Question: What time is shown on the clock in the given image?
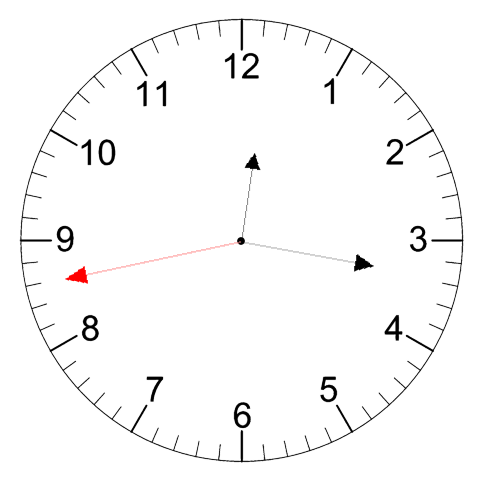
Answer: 12:16:43